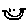
Label: smiley face